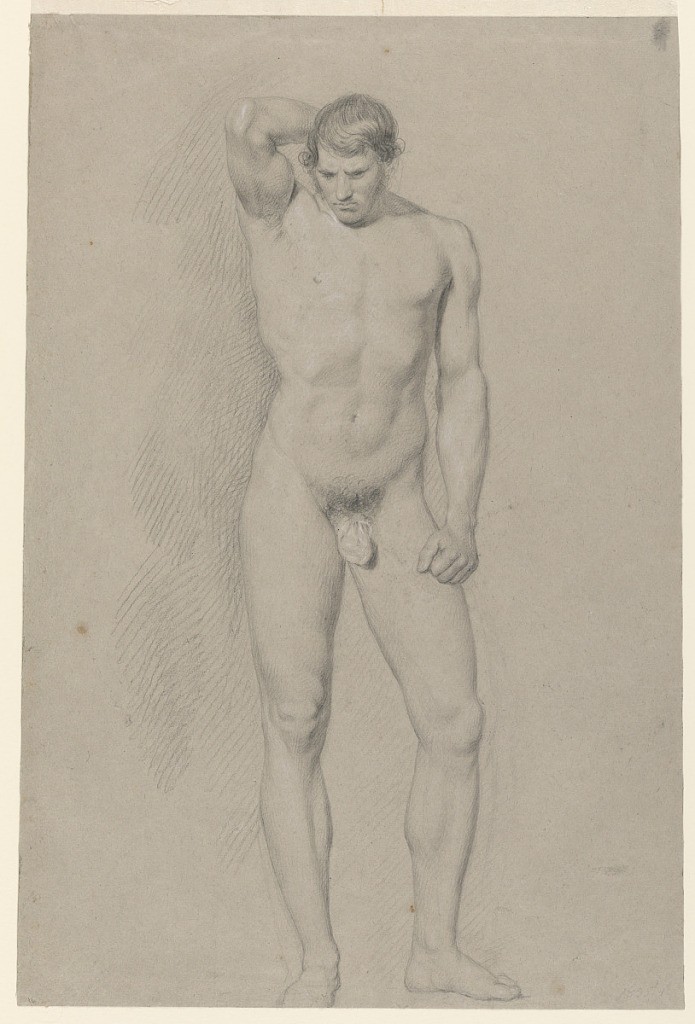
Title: Academic Study of a Male Nude
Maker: Giuseppe Longhi, Italian, 1766–1831
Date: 1805
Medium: Black and white chalk on brown paper
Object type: Drawing
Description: A young male nude is seen standing, frontally, with his head tilted downward, and his right hand behind his head. His left arm hangs by his side, and his left hand makes a fist.